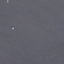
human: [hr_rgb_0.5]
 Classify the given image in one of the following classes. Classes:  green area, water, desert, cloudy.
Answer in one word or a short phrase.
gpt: water